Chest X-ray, PA view. Patient: 17 years old, sex M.
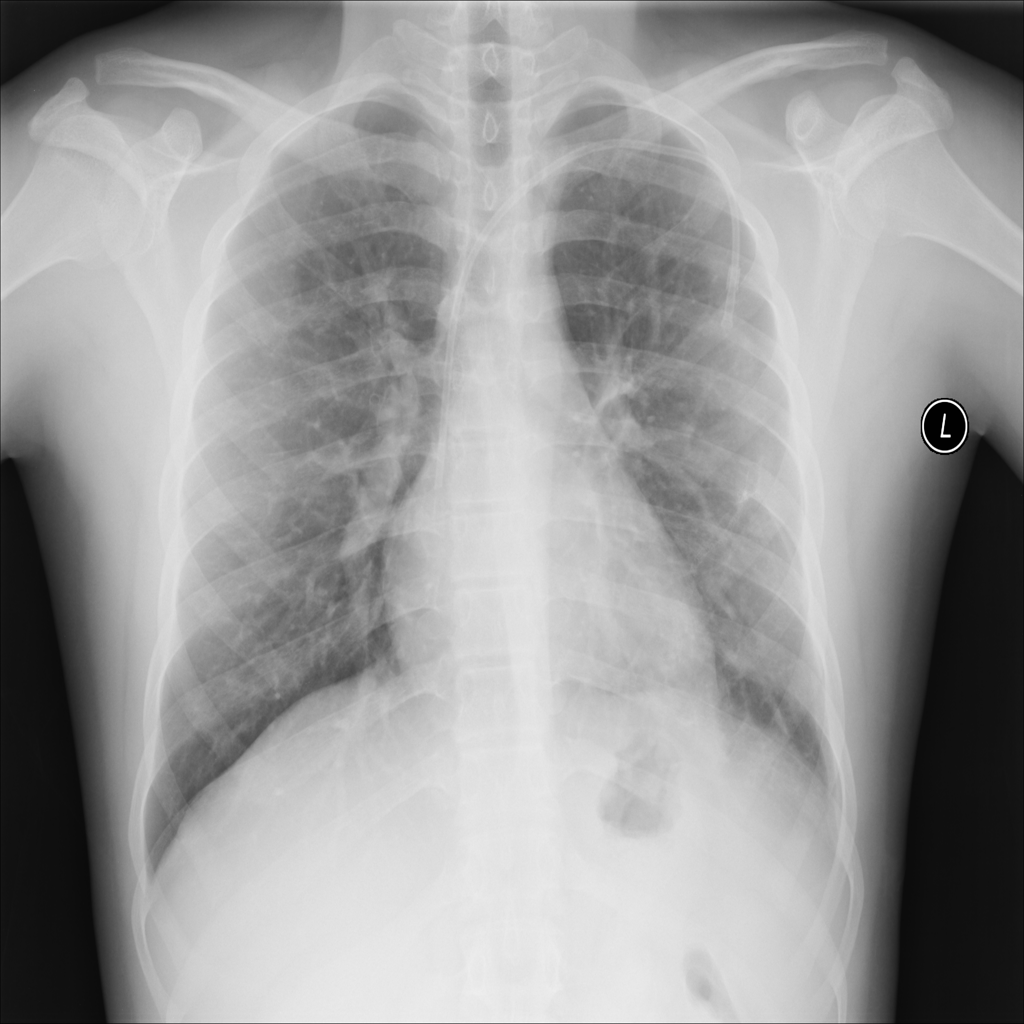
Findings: No Finding